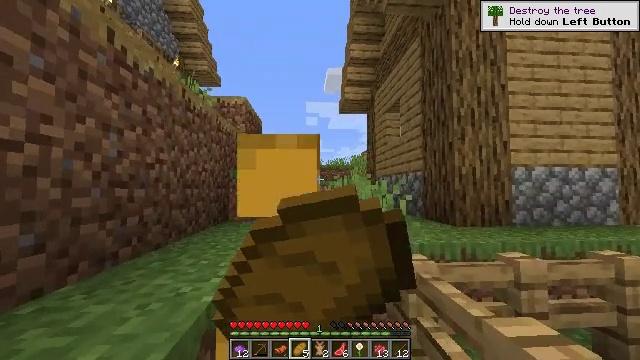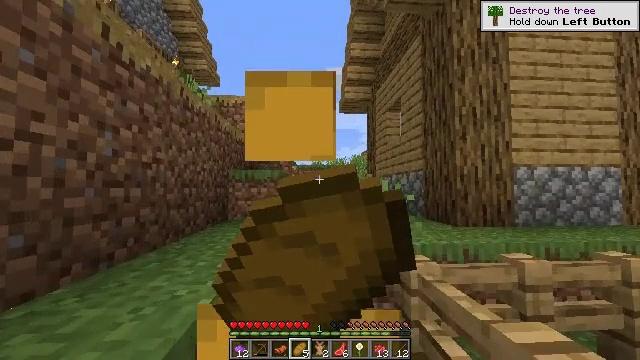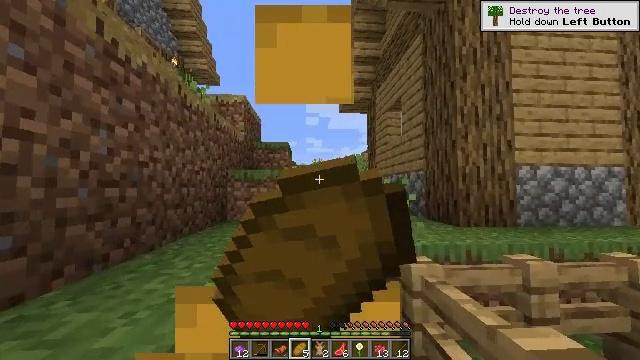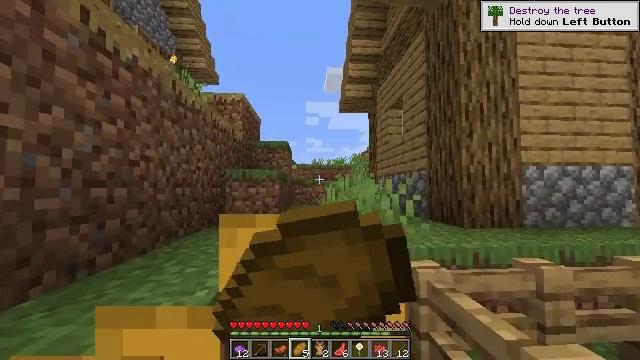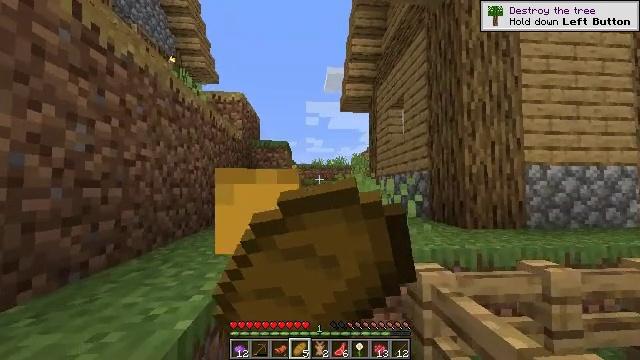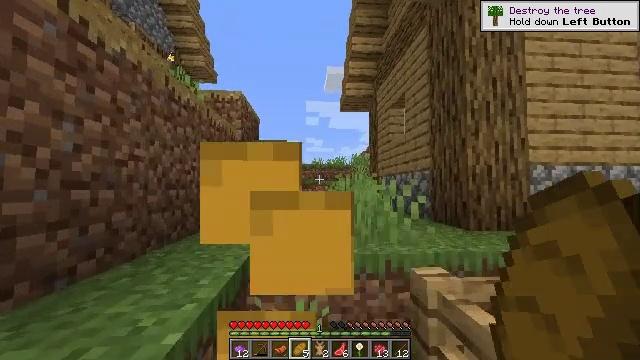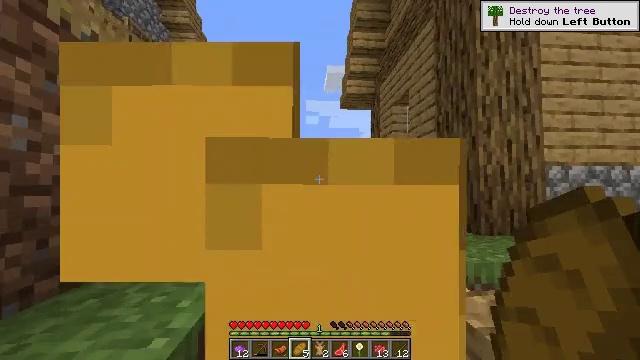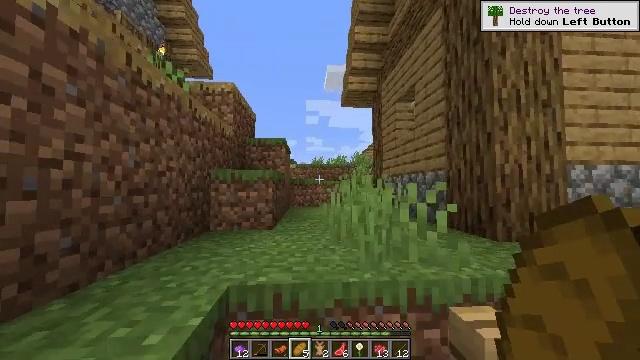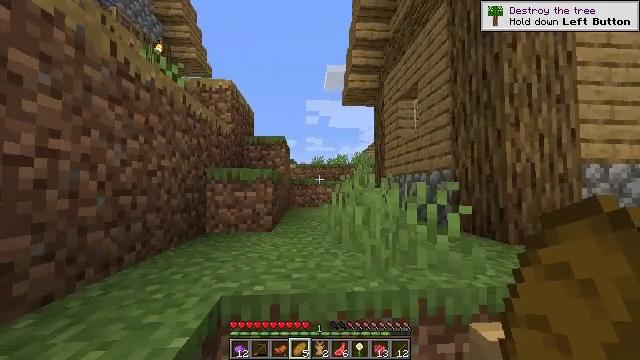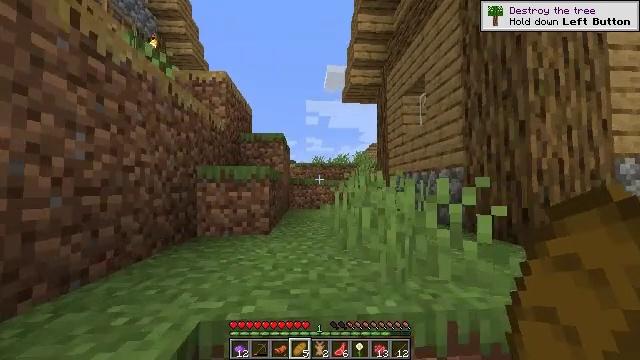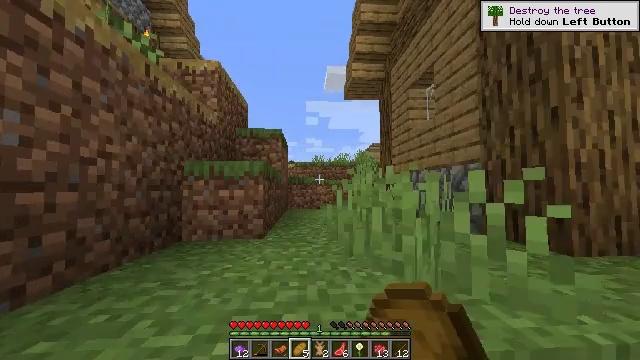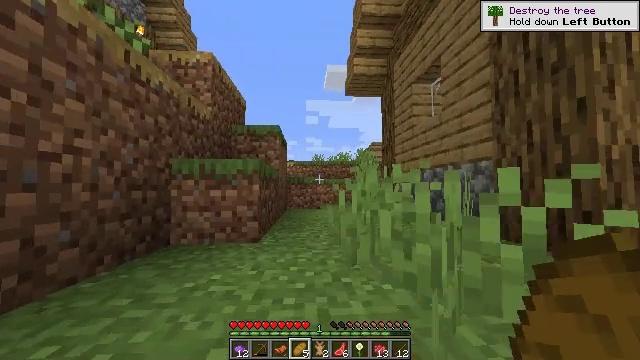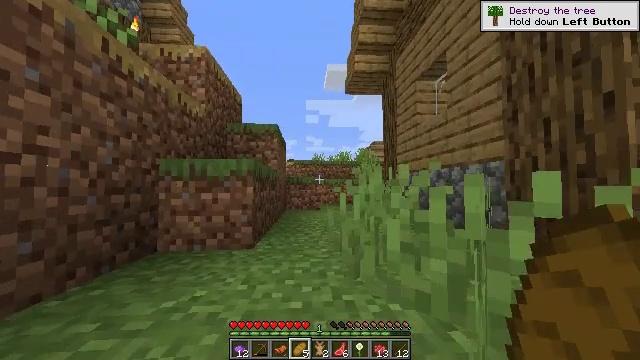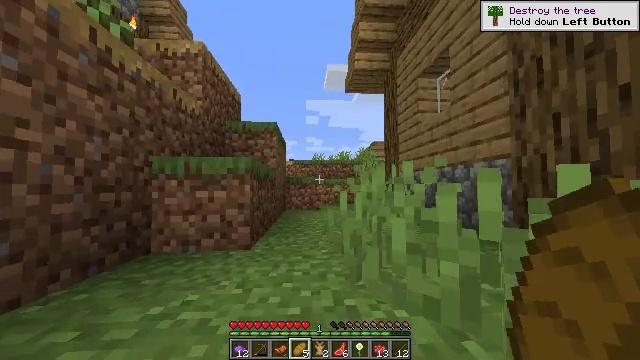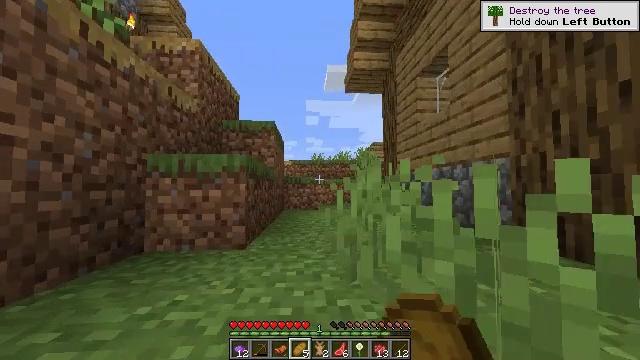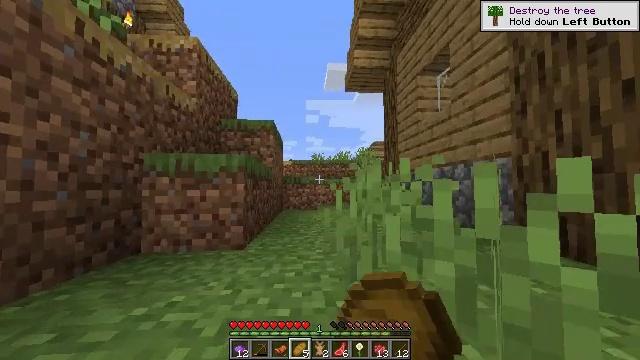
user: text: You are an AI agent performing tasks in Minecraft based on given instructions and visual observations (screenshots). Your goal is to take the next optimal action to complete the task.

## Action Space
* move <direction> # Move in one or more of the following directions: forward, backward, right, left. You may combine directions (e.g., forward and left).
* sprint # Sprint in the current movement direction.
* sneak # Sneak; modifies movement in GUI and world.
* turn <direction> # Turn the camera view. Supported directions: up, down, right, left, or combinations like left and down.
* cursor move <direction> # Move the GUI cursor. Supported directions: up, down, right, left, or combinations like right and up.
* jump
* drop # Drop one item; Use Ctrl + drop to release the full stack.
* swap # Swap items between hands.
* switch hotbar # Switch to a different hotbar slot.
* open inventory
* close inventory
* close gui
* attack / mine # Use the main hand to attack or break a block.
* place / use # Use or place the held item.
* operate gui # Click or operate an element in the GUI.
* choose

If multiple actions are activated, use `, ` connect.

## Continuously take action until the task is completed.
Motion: motion action
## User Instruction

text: Harvest sugar cane from the plant.
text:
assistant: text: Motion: move forward, use / place
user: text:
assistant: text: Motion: move forward, use / place
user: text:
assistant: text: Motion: move forward, use / place
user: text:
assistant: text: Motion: move forward, use / place
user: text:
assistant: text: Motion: move forward
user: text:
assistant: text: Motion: move forward
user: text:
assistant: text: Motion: move forward
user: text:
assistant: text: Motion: move forward
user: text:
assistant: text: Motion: move forward
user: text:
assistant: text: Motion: move forward, use / place
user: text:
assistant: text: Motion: move forward, use / place
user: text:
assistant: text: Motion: move forward, use / place
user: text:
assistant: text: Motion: move forward, use / place
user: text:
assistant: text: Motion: move forward, use / place
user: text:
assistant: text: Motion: move forward, use / place
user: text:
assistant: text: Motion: move forward, use / place
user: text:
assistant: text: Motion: move forward, jump
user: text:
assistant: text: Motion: move forward, jump
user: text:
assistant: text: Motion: move forward
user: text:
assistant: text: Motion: move forward
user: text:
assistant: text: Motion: no_op
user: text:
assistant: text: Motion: no_op
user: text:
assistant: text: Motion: no_op
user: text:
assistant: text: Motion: move forward
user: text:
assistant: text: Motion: move forward
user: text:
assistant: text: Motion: no_op
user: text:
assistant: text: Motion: move forward
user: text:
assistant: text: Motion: move forward
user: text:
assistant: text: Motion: move forward
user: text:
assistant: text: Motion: move forward